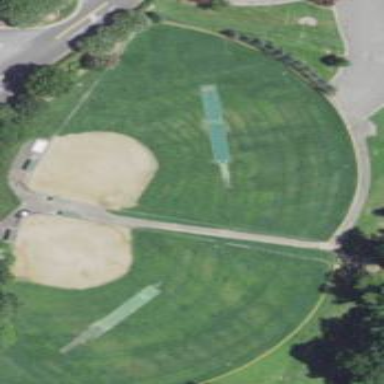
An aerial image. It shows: Softball pitch for leisure land activities.